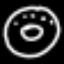
Label: donut